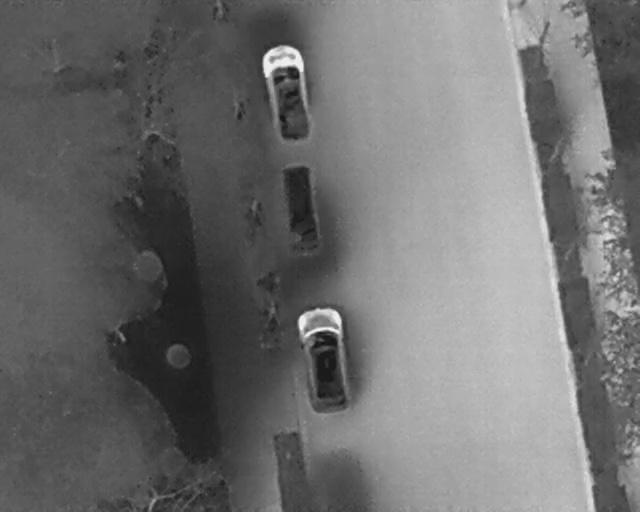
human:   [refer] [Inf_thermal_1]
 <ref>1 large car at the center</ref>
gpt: <box>[[39, 36, 54, 45, 172]]</box>

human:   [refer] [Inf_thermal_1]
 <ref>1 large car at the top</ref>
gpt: <box>[[37, 13, 52, 23, 172]]</box>